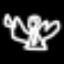
Label: angel